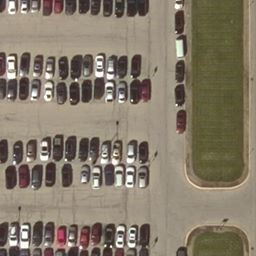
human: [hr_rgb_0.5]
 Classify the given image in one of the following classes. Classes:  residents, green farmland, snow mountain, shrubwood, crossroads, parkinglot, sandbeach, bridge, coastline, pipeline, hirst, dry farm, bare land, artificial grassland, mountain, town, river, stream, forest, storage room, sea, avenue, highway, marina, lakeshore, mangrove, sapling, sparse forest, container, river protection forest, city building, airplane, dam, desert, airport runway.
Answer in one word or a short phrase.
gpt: parkinglot